Question: I have a facebook post button in my game, but its not functioning correctly (Not really doing what I want). I have messed around with the parameters passed to the api I call this way (Android facebook sdk):
'''
FacebookManager.this.mFacebook.request("me/feed", params, "POST"); //params is Bundle
'''
But I didn't manage to make it function as I want.
What I want is like the following (I don't know why it shows error image, buts lets say it did not)

I know that the RED message is the "message" parameter. About the rest - what are they?
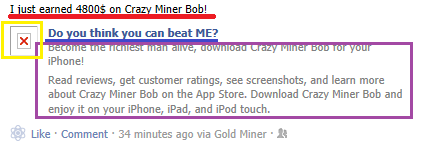
Answer: The red is "message".
Yellow is "picture" - a url.
Blue is both "link" - where to go redirect when user clicks, and "name" - whats actually displayed.
Purple is "description".
Used the <URL> to find out how to do so.